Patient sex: M
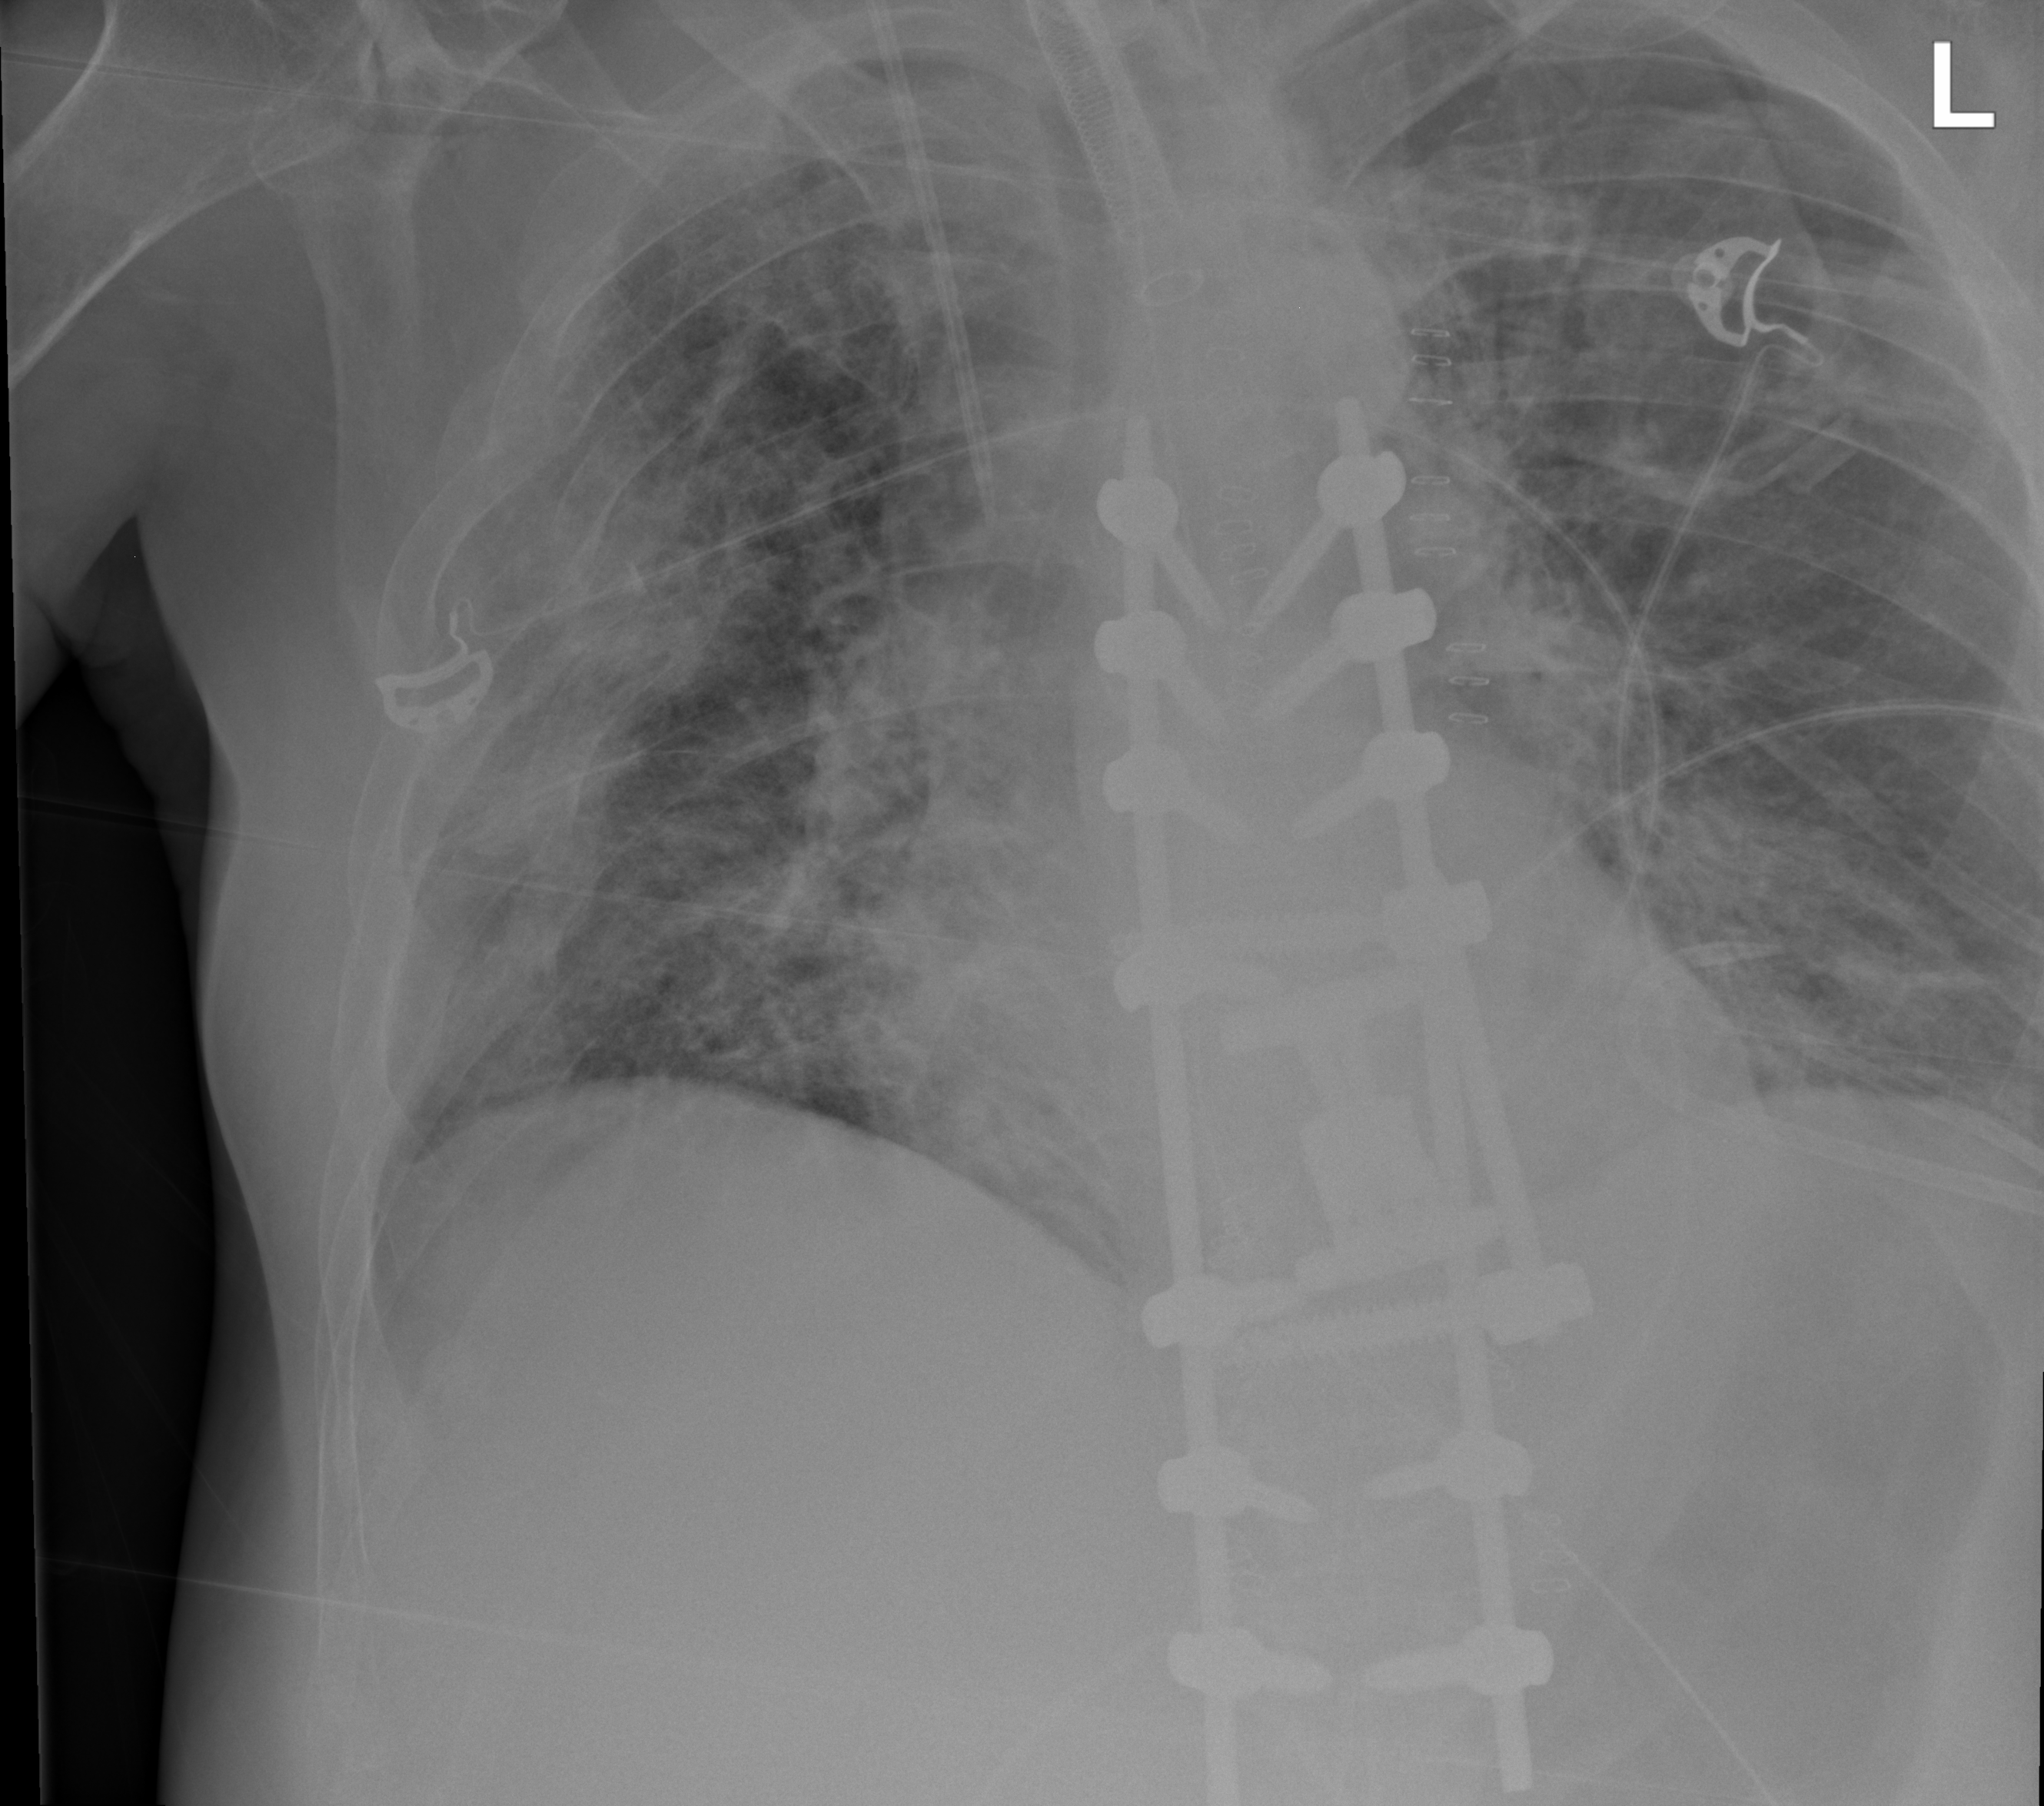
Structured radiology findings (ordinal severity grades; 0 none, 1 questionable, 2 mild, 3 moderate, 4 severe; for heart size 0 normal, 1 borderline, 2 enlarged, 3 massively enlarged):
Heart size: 0
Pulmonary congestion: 0
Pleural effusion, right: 0
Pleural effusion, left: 0
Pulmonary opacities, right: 4
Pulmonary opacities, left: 3
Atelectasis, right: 2
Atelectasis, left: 2